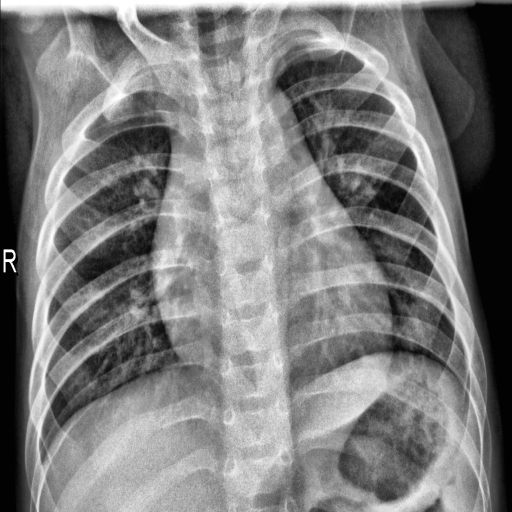
Finding: NORMAL